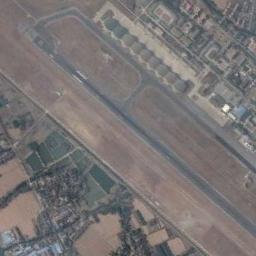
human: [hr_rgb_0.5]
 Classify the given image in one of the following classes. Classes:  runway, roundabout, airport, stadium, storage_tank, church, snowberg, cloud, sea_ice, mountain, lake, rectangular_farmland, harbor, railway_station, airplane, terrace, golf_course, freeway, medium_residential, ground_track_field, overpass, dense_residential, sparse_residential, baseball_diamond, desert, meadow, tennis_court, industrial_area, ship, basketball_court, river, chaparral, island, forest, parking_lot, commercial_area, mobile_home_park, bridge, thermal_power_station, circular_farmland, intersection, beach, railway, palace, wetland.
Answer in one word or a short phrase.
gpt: airport